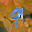
Label: 9